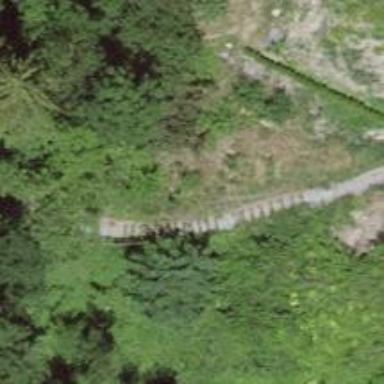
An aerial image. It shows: Set of steps on the road.